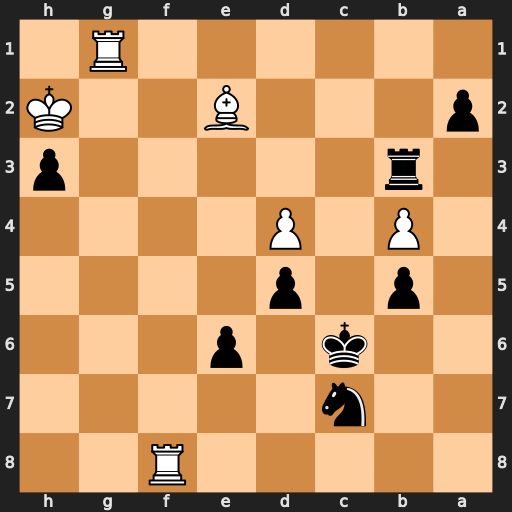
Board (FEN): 5R2/2n5/2k1p3/1p1p4/1P1P4/1r5p/p3B2K/6R1
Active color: b
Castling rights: -
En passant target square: -
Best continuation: Rb1 Rff1 a1=Q